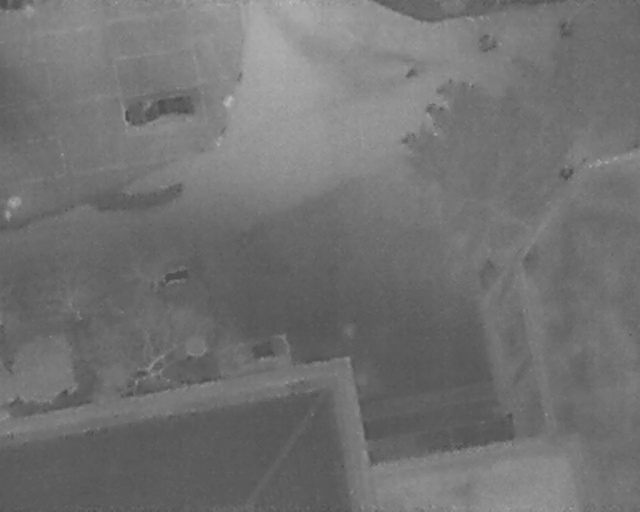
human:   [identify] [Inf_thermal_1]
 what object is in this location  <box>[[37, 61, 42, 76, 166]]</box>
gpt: <ref>1 medium car at the center</ref>